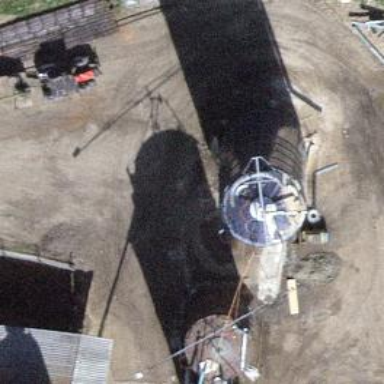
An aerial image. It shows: Silo.